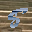
Label: 5